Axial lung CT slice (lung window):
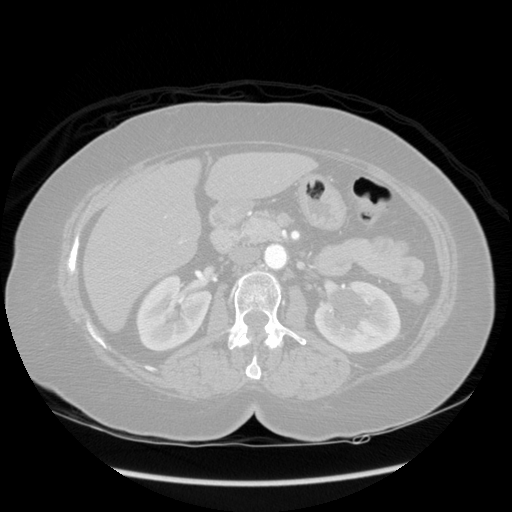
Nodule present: no